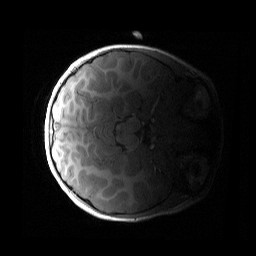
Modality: T1w
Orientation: axial
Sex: female
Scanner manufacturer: siemens
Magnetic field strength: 3 T
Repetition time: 1.9 s
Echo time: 0.00243 s